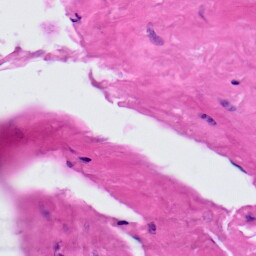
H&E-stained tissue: Prostate